Question: I have an ugly error in my app and I have no idea how to fix it. See at first this two screenshots:

As you might can see there is one button with a too big text so it wraps (that the text is cut does not matter here). I guess that this text causes a calculations bug in the LinearLayout: I in one of the measure steps are all width cumulated, the width will be bigger then the aviable space, so it will just take the hole width instead of using the aviable width and split it over all elements.
Here is my xml:
'''
<LinearLayout xmlns:android="http://schemas.android.com/apk/res/android"
android:orientation="vertical"
android:layout_width="match_parent"
android:layout_height="wrap_content">
<TextView
android:layout_width="match_parent"
android:layout_height="@dimen/list_item_height"
android:textSize="18sp"
android:gravity="center_vertical"
android:text="Test 1"
android:paddingLeft="@dimen/dialog_horizontal_margin"
android:paddingRight="@dimen/dialog_horizontal_margin"/>
<LinearLayout
style="@style/SlideButtonContainer"
android:orientation="horizontal">
<Button
android:layout_width="0dp"
android:layout_height="wrap_content"
android:layout_weight="1"
android:text="yes"/>
<Button
android:layout_width="0dp"
android:layout_height="wrap_content"
android:layout_weight="1"
android:text="no"/>
<Button
android:layout_width="0dp"
android:layout_height="wrap_content"
android:layout_weight="1"
android:text="maybe"/>
</LinearLayout>
<TextView
android:layout_width="match_parent"
android:layout_height="@dimen/list_item_height"
android:textSize="18sp"
android:gravity="center_vertical"
android:paddingLeft="@dimen/dialog_horizontal_margin"
android:paddingRight="@dimen/dialog_horizontal_margin"
android:text="Test 2"/>
<LinearLayout
style="@style/SlideButtonContainer"
android:orientation="horizontal">
<Button
android:layout_width="0dp"
android:layout_height="match_parent"
android:layout_weight="1"
android:text="one"/>
<Button
android:layout_width="0dp"
android:layout_height="match_parent"
android:layout_weight="1"
android:text="more then one million"/>
<Button
android:layout_width="0dp"
android:layout_height="match_parent"
android:layout_weight="1"
android:text="infinity"/>
</LinearLayout>
</LinearLayout>
'''
Finally here is the missing style:
'''
<style name="SlideButtonContainer">
<item name="android:layout_width">match_parent</item>
<item name="android:layout_height">wrap_content</item>
<item name="android:paddingLeft">@dimen/dialog_horizontal_margin</item>
<item name="android:paddingRight">@dimen/dialog_horizontal_margin</item>
<item name="android:background">#44000000</item>
<item name="android:baselineAligned">false</item>
</style>
'''
Do you guys have an idea how to fix this layout issue?
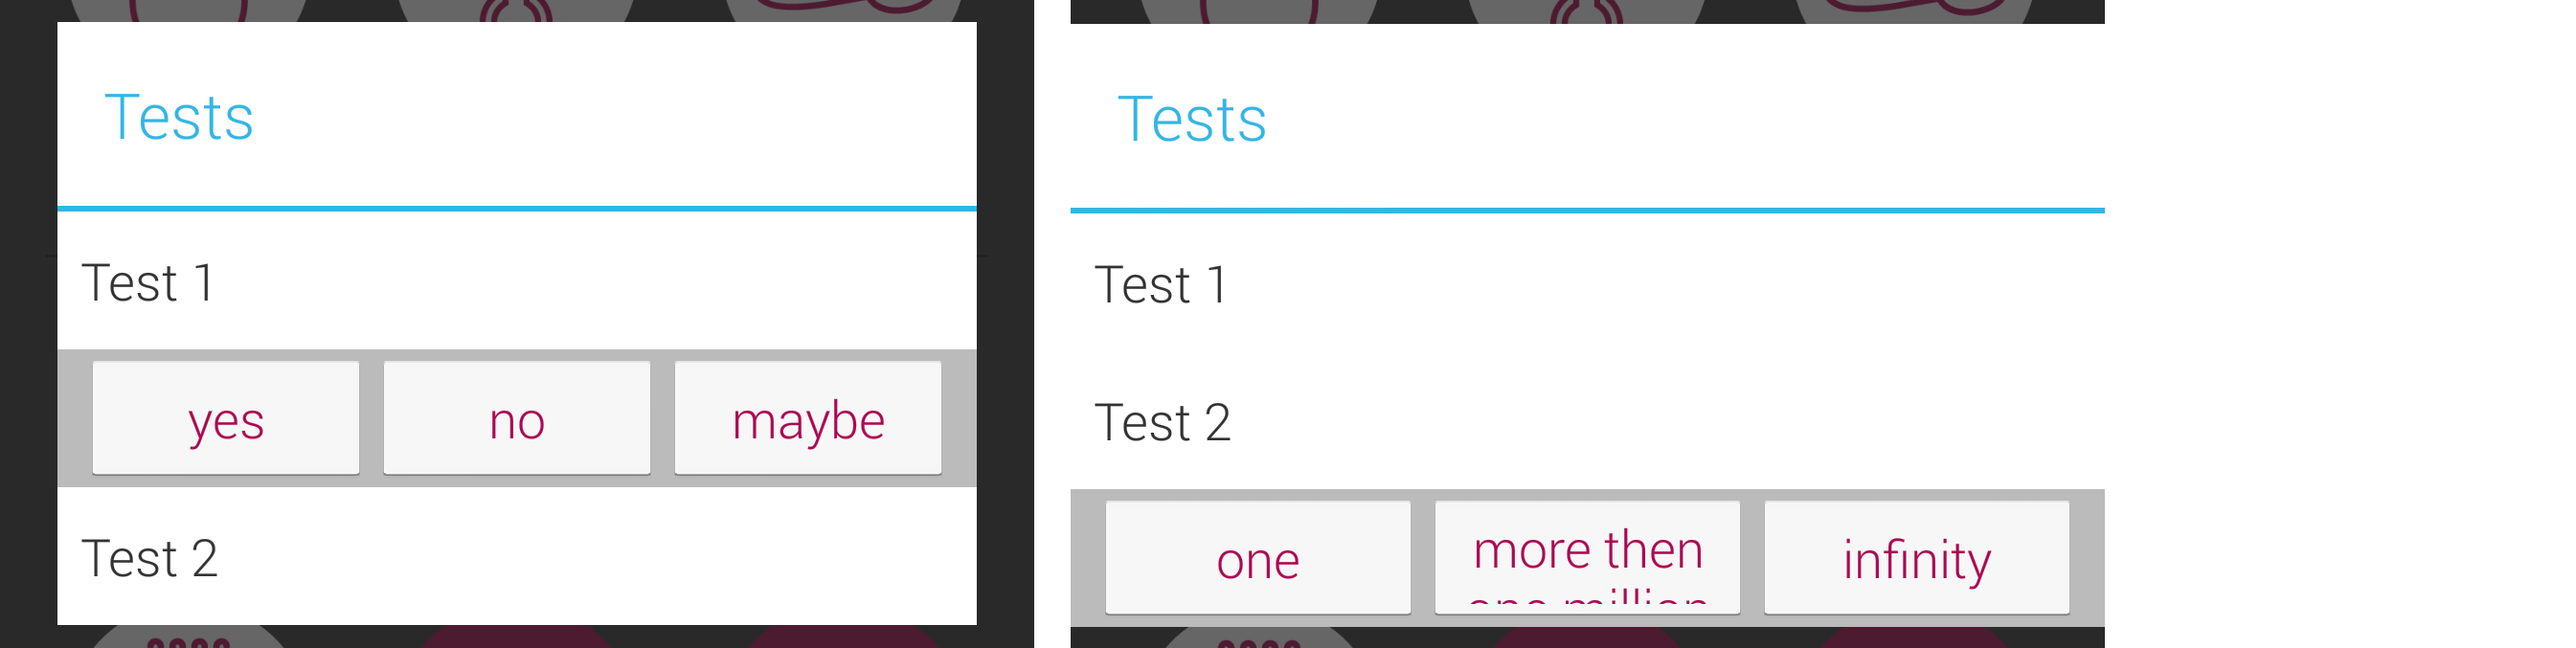
Answer: I found a quiet simple solution. Since I know where the text will been wraped I just added a '
' in the String so the calculation of the width was fixed. Not a solution at all, but a nice workaround without hacks.